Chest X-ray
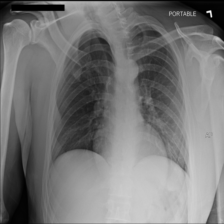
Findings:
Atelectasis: negative
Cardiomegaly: negative
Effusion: negative
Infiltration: negative
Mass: negative
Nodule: negative
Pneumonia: negative
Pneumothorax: negative
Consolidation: negative
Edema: negative
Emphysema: negative
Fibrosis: negative
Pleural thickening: negative
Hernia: negative